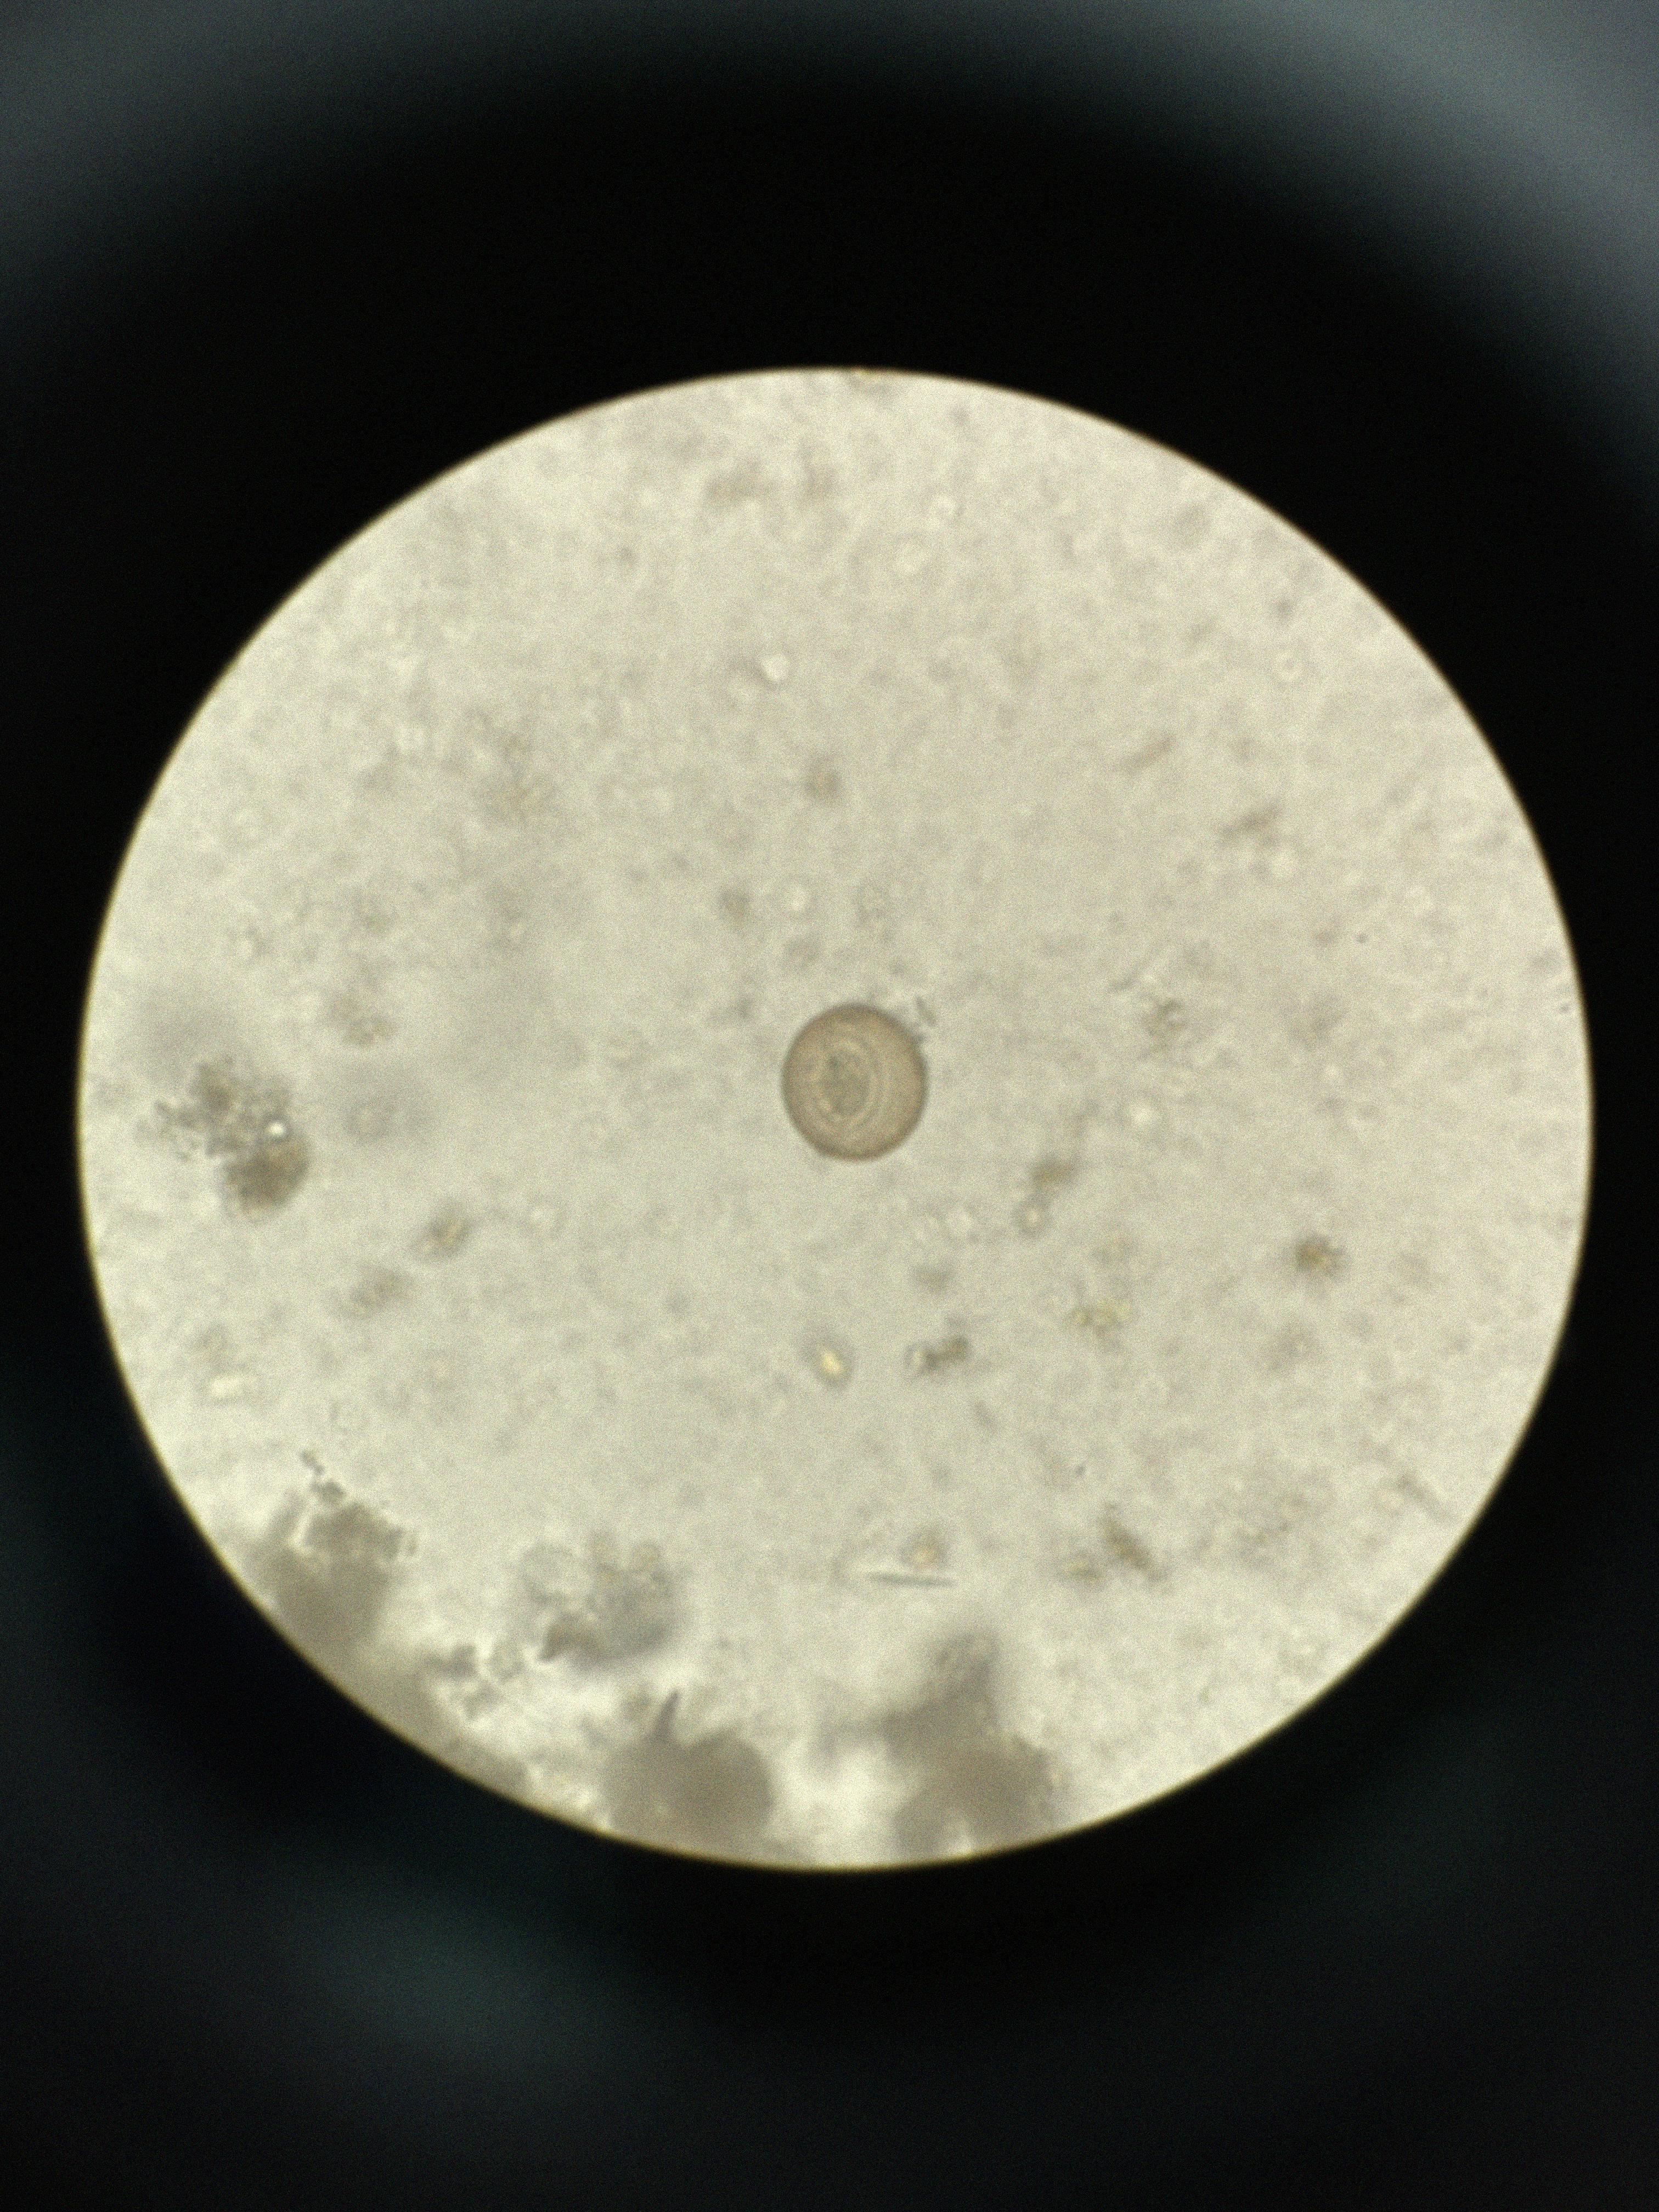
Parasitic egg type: Hymenolepis diminuta